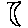
Label: moon